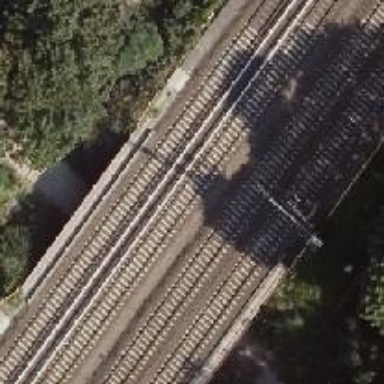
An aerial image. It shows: Bridge carrying electrified light rail track.